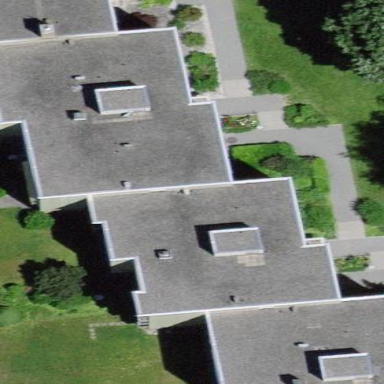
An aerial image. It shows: Terrace building with flat concrete roof.